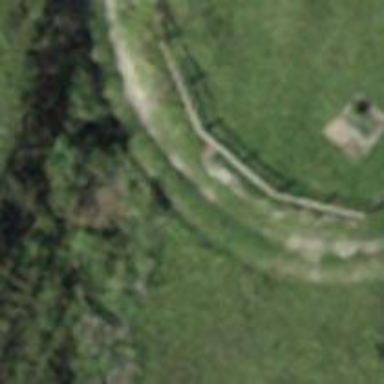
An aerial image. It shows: Grass track with grade4 surface.